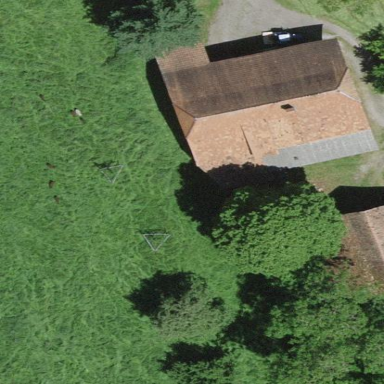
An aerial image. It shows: Farm building.